Question: I am using Fancytree, I want to generate a file/folder tree but excluding all folders that are not from the current user.
Example:
'''
UPPERCASE = FOLDER
lowercase = file
'''
I want to create a tree structure with the user "Peter"

I have several problems:
1. I don't understand the listFolders function, I can't give it a parameter (like $ name_user) otherwise it doesn't work.
2. the lines >> print_r ('TAKE THIS'. $ Dir); << show what I want to take, but it is foreach which does not work
3. my code is duplicated because I can't create a function inside a function ...
Here is my code:
'''
<?php
$name_user = 'Peter'; // actualy not user :-(
print_r(listFolders());
function listFolders($dir = __DIR__ . '/datausers') {
$dh = scandir($dir);
$name_user = "Peter";
$return = [];
if (strpos($dir, "/datausers/PERSONNAL") !== false){ // PERSONNAL found !
if ($dir === __DIR__ . '/datausers/PERSONNAL') {
print_r('TAKE THIS' . $dir);
echo '</br>';
foreach ($dh as $item) {
if ($item != '.' && $item != '..') {
if (is_dir($dir . '/' . $item)) { // it's a folder
$return[] = array(
'title' => $item,
'folder' => true,
'expanded'=> true,
'children' => listFolders($dir . '/' . $item, $key)
);
} else { // it's a file
$return[] = [
'title' => $item,
];
}
}
}
}
if (strpos($dir, "/datausers/PERSONNAL/" . $name_user) !== false){ // Peter found
print_r('TAKE THIS' . $dir);
echo '</br>';
foreach ($dh as $item) {
if ($item != '.' && $item != '..') {
if (is_dir($dir . '/' . $item)) { // it's a folder
$return[] = array(
'title' => $item,
'folder' => true,
'expanded'=> true,
'children' => listFolders($dir . '/' . $item, $key)
);
} else { // it's a file
$return[] = [
'title' => $item,
];
}
}
}
}
}
else {
print_r('TAKE THIS' . $dir);
echo '</br>';
foreach ($dh as $item) {
if ($item != '.' && $item != '..') {
if (is_dir($dir . '/' . $item)) { // it's a folder
$return[] = array(
'title' => $item,
'folder' => true,
'expanded'=> true,
'children' => listFolders($dir . '/' . $item, $key)
);
} else { // it's a file
$return[] = ['enter code here'
'title' => $item,
];
}
}
}
}
return $return;
}
?>
'''
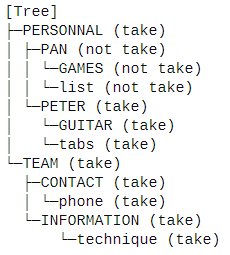
Answer: Ok I found the solution.
It's crazy I spent the day yesterday on this problem.
and today I finally find the solution. Thank you requinix for answering me.
I put here my solution (not perfect) but it works.
'''
<?php
if(session_status() != 2) { session_start(); } else { header('Location: deco.php'); } // (2 = session active) if don't active session
if (!isset($_SESSION['username']) || empty($_SESSION['username'])) {header('Location: deco.php');} // redirection si pas de session ouverte
if (time() > $_SESSION['expire']) {
session_destroy();
header('Location: deco.php');
}
$e1 = isset($_POST['e1']) ? $_POST['e1'] : null;
$e2 = isset($_POST['e2']) ? $_POST['e2'] : null;
if (empty($e1) || empty($e2)) {
$return_data['key1'] = 'error';
echo json_encode($return_data);
return;
}
if ($e1 == 'read'){
$e2 = str_replace('<','',$e2); // just for prevent html injection
$e2 = str_replace('?','',$e2); // just for prevent php injection
$return_data['key1'] = 'read';
$return_data['key2'] = $e2;
echo json_encode($return_data);
return;
$e2 = str_replace('}','',$e2);
$e2 = str_replace('"','',$e2);
$e2 = explode(":", $e2); // take only name node
}
if ($e1 == 'tree'){
if ($_SESSION['username'] !== $e2){ // verification right name user
$return_data['key1'] = 'error';
$return_data['key2'] = ' tree authentication problem';
echo json_encode($return_data);
return;
}
echo json_encode(listFolders($e2, __DIR__ . '/datausers')); // $e2 = name user
return ;
}
function listFolders($path_user, $dir) {
$dh = scandir($dir);
$name_user = $path_user;
$return_data = [];
if (strpos($dir, "/datausers/PERSONNAL") !== false){ // PERSONNAL found !
if ($dir === __DIR__ . '/datausers/PERSONNAL') {
foreach ($dh as $item) {
if ($item != '.' && $item != '..') {
if ($item === $name_user){ // Take only a user
if (is_dir($dir . '/' . $item)) { // it's a folder
$return_data[] = array(
'title' => $item,
'folder' => true,
'expanded'=> true,
'children' => listFolders($name_user, $dir . '/' . $item, $key)
);
} else { // it's a file
$return_data[] = [
'title' => $item,
];
}
}
}
}
}
if (strpos($dir, "/datausers/PERSONNAL/" . $name_user) !== false){ // Peter found
foreach ($dh as $item) {
if ($item != '.' && $item != '..') {
if (is_dir($dir . '/' . $item)) { // it's a folder
$return_data[] = array(
'title' => $item,
'folder' => true,
'expanded'=> true,
'children' => listFolders($name_user, $dir . '/' . $item, $key)
);
} else { // it's a file
$return_data[] = [
'title' => $item,
];
}
}
}
}
}
else {
foreach ($dh as $item) {
if ($item != '.' && $item != '..') {
if (is_dir($dir . '/' . $item)) { // it's a folder
$return_data[] = array(
'title' => $item,
'folder' => true,
'expanded'=> true,
'children' => listFolders($name_user, $dir . '/' . $item, $key)
);
} else { // it's a file
$return_data[] = [
'title' => $item,
];
}
}
}
}
return $return_data;
}
?>
'''